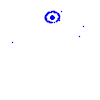
Particle: electron